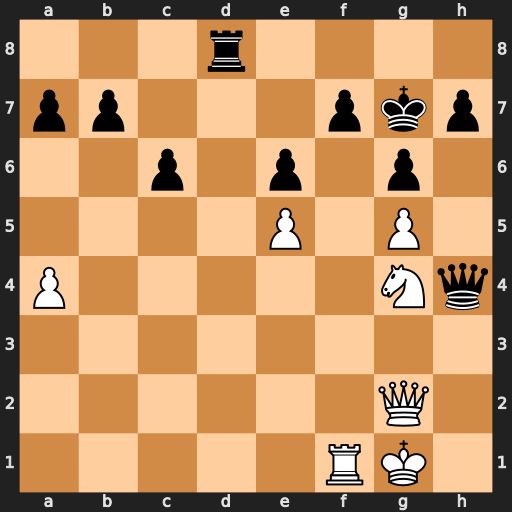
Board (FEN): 3r4/pp3pkp/2p1p1p1/4P1P1/P5Nq/8/6Q1/5RK1
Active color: w
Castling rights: -
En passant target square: -
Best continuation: Qf3 Qxg5 Qxf7+